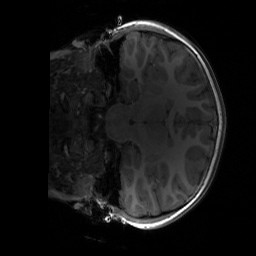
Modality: T1w
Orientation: coronal
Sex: female
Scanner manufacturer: siemens
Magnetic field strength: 3 T
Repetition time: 1.9 s
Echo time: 0.00243 s